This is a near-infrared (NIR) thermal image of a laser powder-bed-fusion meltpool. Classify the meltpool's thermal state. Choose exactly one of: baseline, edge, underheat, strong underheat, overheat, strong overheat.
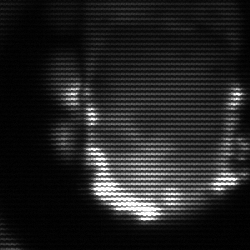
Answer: baseline